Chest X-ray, AP view. Patient: 61 years old, sex F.
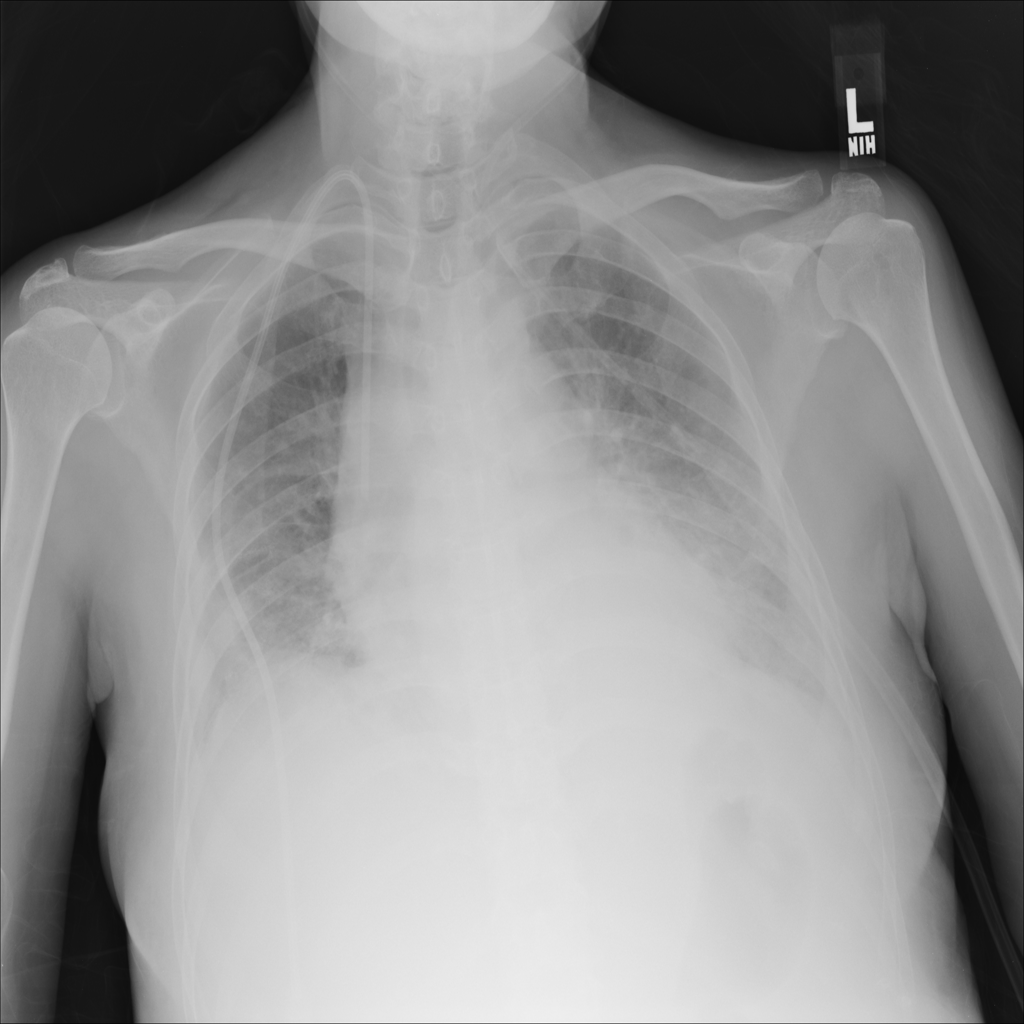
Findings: No Finding